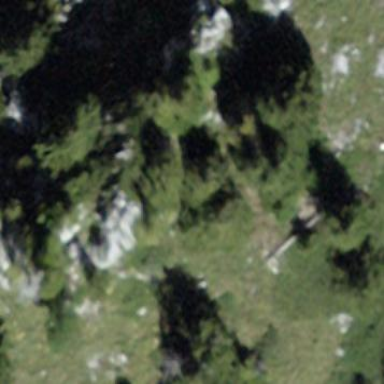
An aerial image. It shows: Forest area.